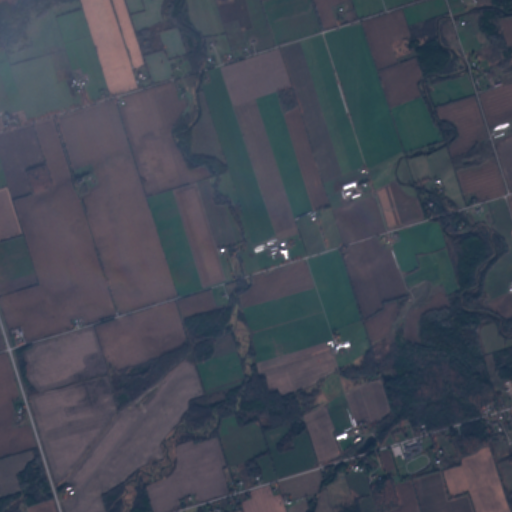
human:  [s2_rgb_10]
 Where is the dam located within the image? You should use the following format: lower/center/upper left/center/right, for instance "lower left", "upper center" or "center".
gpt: The dam is located in the lower right of the image.
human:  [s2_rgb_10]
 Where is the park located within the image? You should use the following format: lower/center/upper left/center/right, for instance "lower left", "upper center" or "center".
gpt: The park is located in the lower right of the image.
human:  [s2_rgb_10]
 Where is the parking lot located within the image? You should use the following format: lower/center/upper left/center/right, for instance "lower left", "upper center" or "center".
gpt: The parking lot is located in the lower right of the image.
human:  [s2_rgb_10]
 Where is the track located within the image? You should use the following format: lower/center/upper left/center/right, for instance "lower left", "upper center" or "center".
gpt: The track is located in the lower right of the image.
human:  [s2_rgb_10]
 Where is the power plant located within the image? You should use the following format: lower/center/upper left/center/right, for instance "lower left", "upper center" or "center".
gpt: There is no power plant in the image.